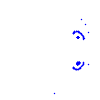
Particle: electron